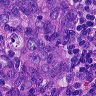
Metastatic tissue present: yes